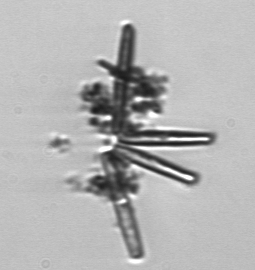
Label: Thalassionema